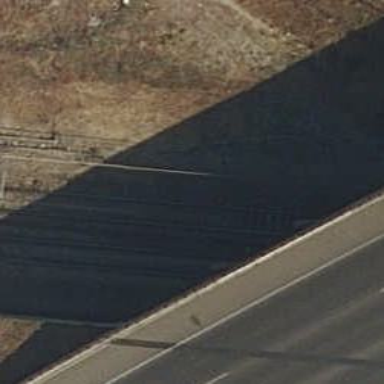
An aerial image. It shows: Railway tunnel with electrified contact lines.